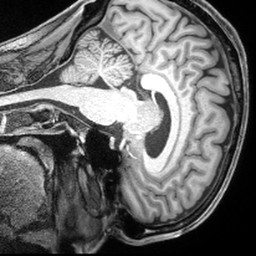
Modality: T1w
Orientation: sagittal
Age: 46
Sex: male
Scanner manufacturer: siemens
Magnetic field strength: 3 T
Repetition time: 2.4 s
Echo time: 0.00195 s